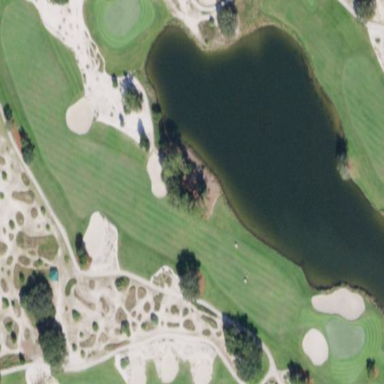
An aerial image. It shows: Golf fairway surrounded by grass.